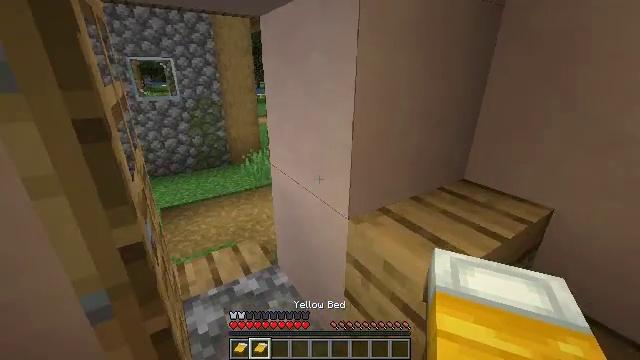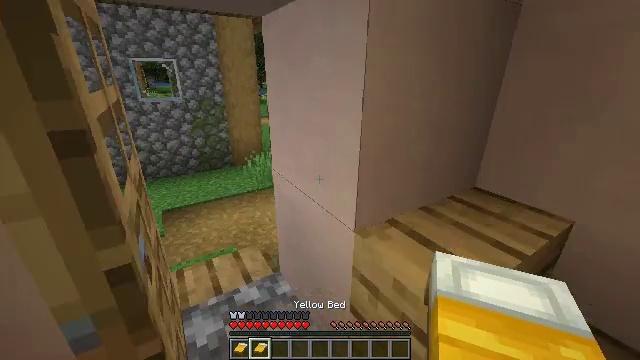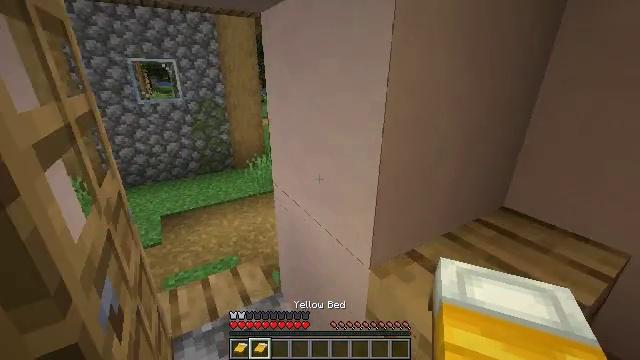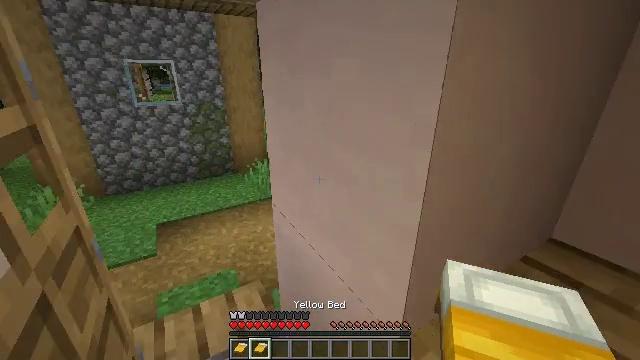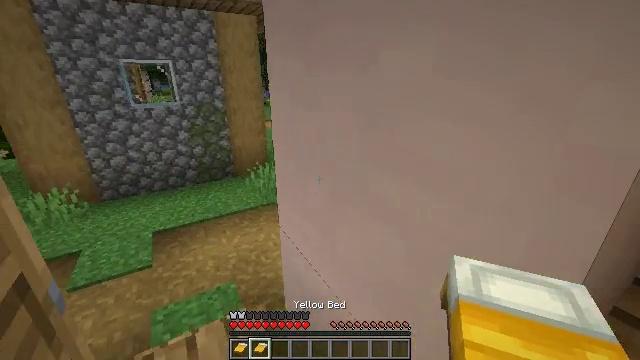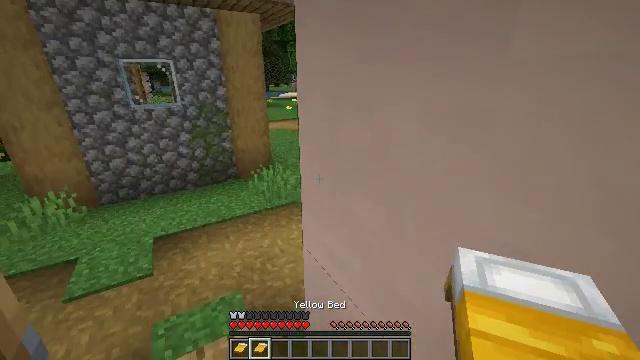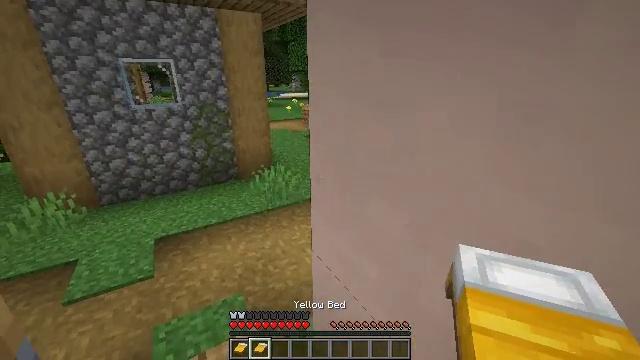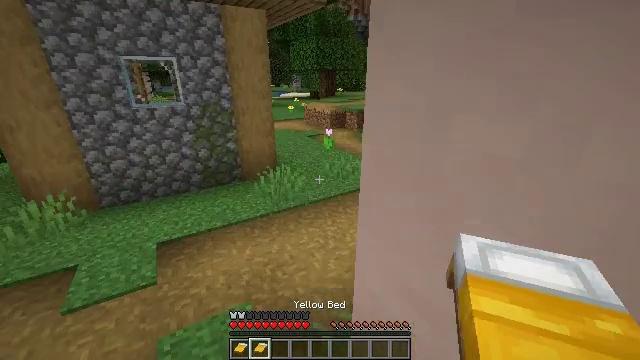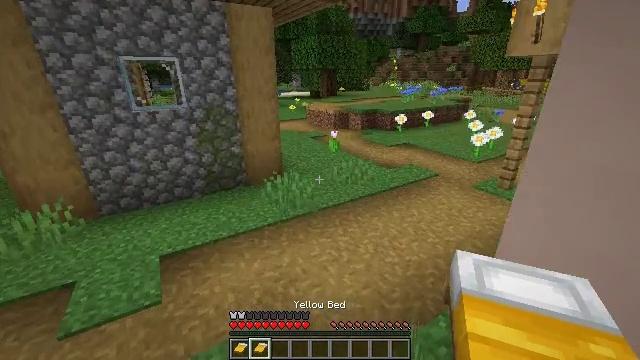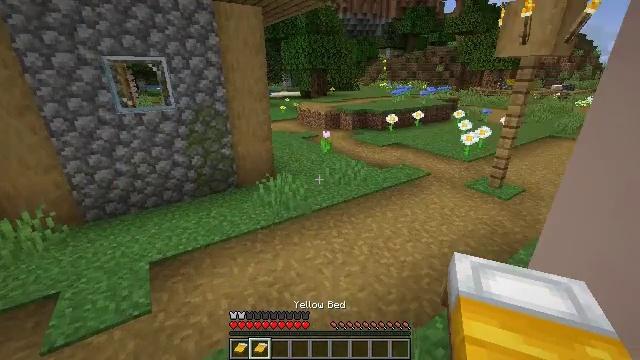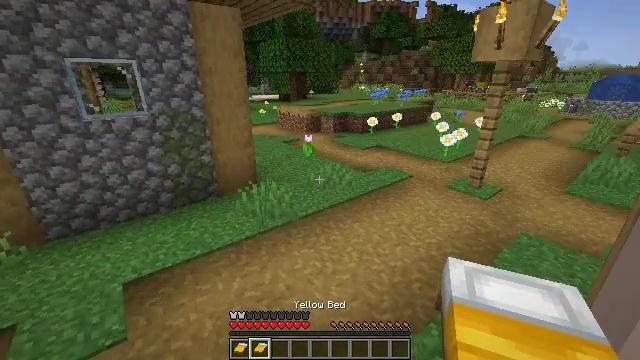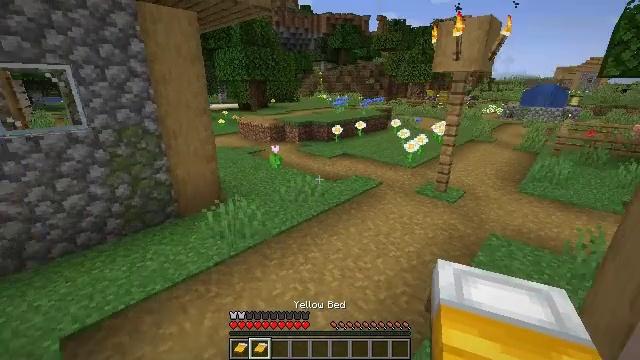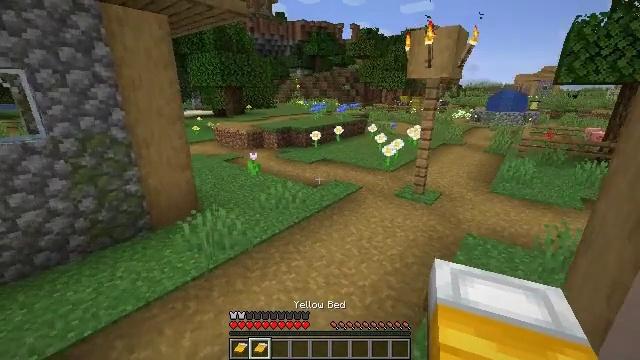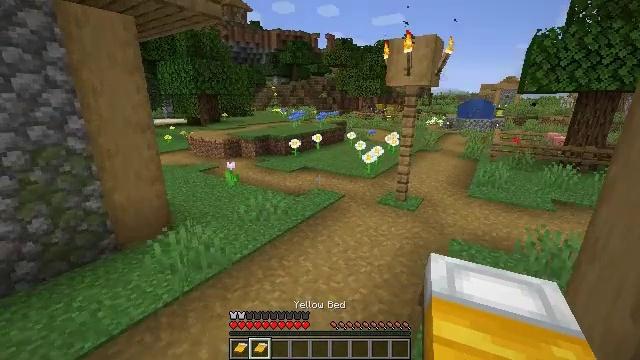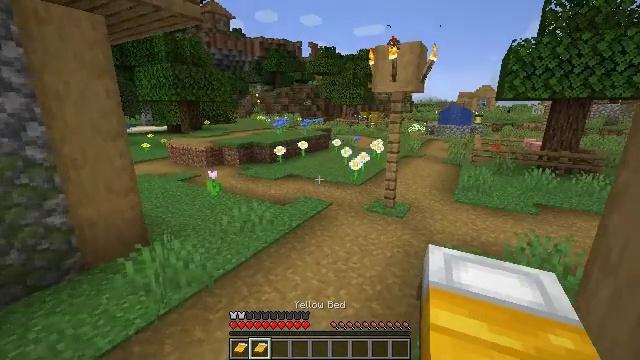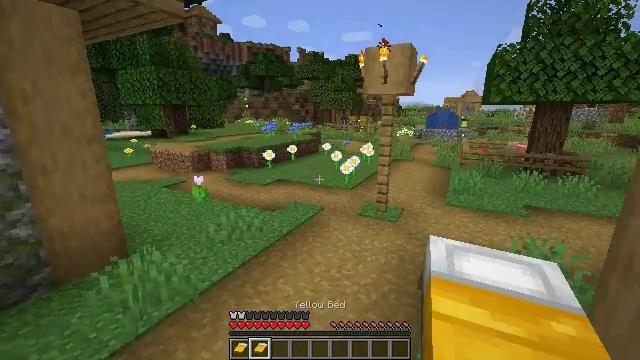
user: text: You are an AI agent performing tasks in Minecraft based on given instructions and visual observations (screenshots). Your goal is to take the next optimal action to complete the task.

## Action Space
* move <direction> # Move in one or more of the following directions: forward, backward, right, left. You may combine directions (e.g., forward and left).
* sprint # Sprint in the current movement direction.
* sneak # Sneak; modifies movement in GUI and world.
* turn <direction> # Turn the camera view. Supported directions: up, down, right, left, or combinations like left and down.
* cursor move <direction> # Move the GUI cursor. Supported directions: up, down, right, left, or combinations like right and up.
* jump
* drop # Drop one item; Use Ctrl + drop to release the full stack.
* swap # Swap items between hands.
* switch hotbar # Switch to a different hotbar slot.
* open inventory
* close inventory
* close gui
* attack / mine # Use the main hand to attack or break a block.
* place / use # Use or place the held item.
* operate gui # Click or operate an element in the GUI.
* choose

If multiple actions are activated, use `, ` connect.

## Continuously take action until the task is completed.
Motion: motion action
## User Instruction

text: Gather stripped oak log from a tree.
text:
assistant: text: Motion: move forward
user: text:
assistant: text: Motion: move forward
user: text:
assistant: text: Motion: move forward
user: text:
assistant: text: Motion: move forward and move left
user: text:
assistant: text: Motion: move forward and move left
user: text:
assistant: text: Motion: move forward and move left
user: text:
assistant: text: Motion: move forward and move left
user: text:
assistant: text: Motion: move forward and move left
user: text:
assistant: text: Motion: move forward and move left, turn right
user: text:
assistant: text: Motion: move forward and move left, turn right
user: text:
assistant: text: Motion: move forward and move left, turn right and up
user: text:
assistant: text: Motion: move forward, turn right and up
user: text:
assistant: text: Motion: move forward, turn right and up
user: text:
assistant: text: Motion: move forward, turn right and up
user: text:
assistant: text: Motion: move forward, turn right and up
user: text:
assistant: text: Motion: move forward
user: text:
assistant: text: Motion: move forward
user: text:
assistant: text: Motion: move forward
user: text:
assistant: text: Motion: move forward
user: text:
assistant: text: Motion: move forward
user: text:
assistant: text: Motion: move forward, turn right and up
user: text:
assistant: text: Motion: move forward, turn right and up
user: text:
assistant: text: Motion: move forward, turn right
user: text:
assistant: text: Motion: move forward
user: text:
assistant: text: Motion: move forward
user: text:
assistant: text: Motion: move forward
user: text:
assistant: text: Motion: move forward
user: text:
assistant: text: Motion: move forward
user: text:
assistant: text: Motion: move forward
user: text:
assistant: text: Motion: move forward